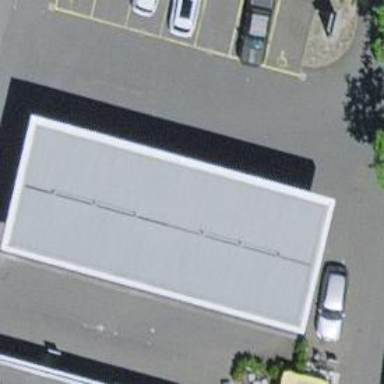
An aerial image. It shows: Fuel station.